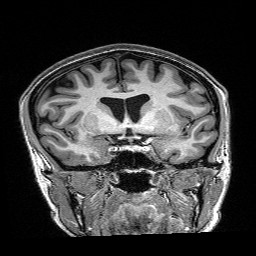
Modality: T1w
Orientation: sagittal